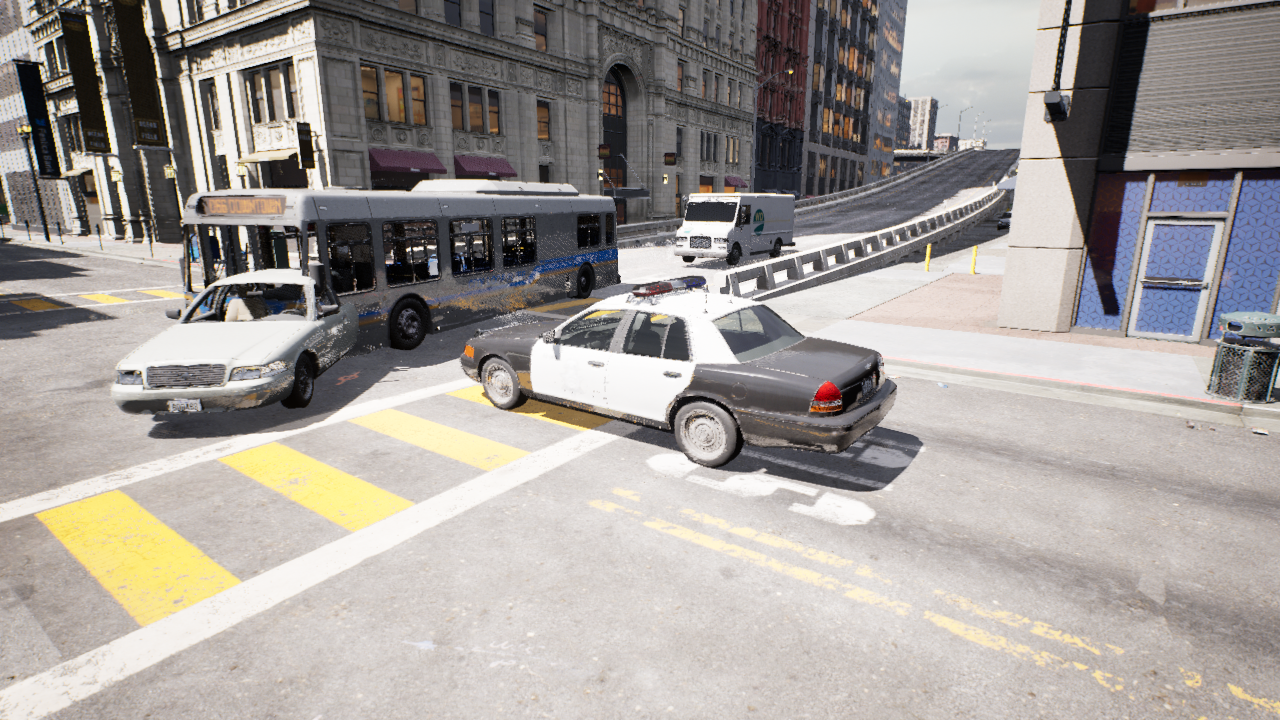
Venue: residential
Lighting: clear day
Vehicle rig: sedan